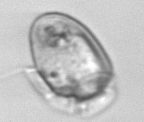
Label: Dinophysis_acuminata